Field crop: tomato
Growth stage: 1
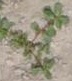
Species: portulaca